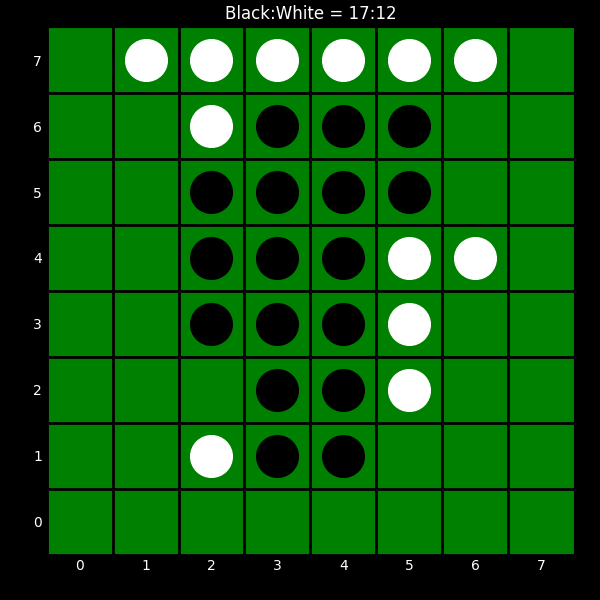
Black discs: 17
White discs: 12